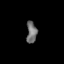
Tissue: prostate
Cell type: T cells
Senescence score: 0.3492
Nuclear area (px): 217
Mean DAPI intensity: 112.018